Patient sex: M
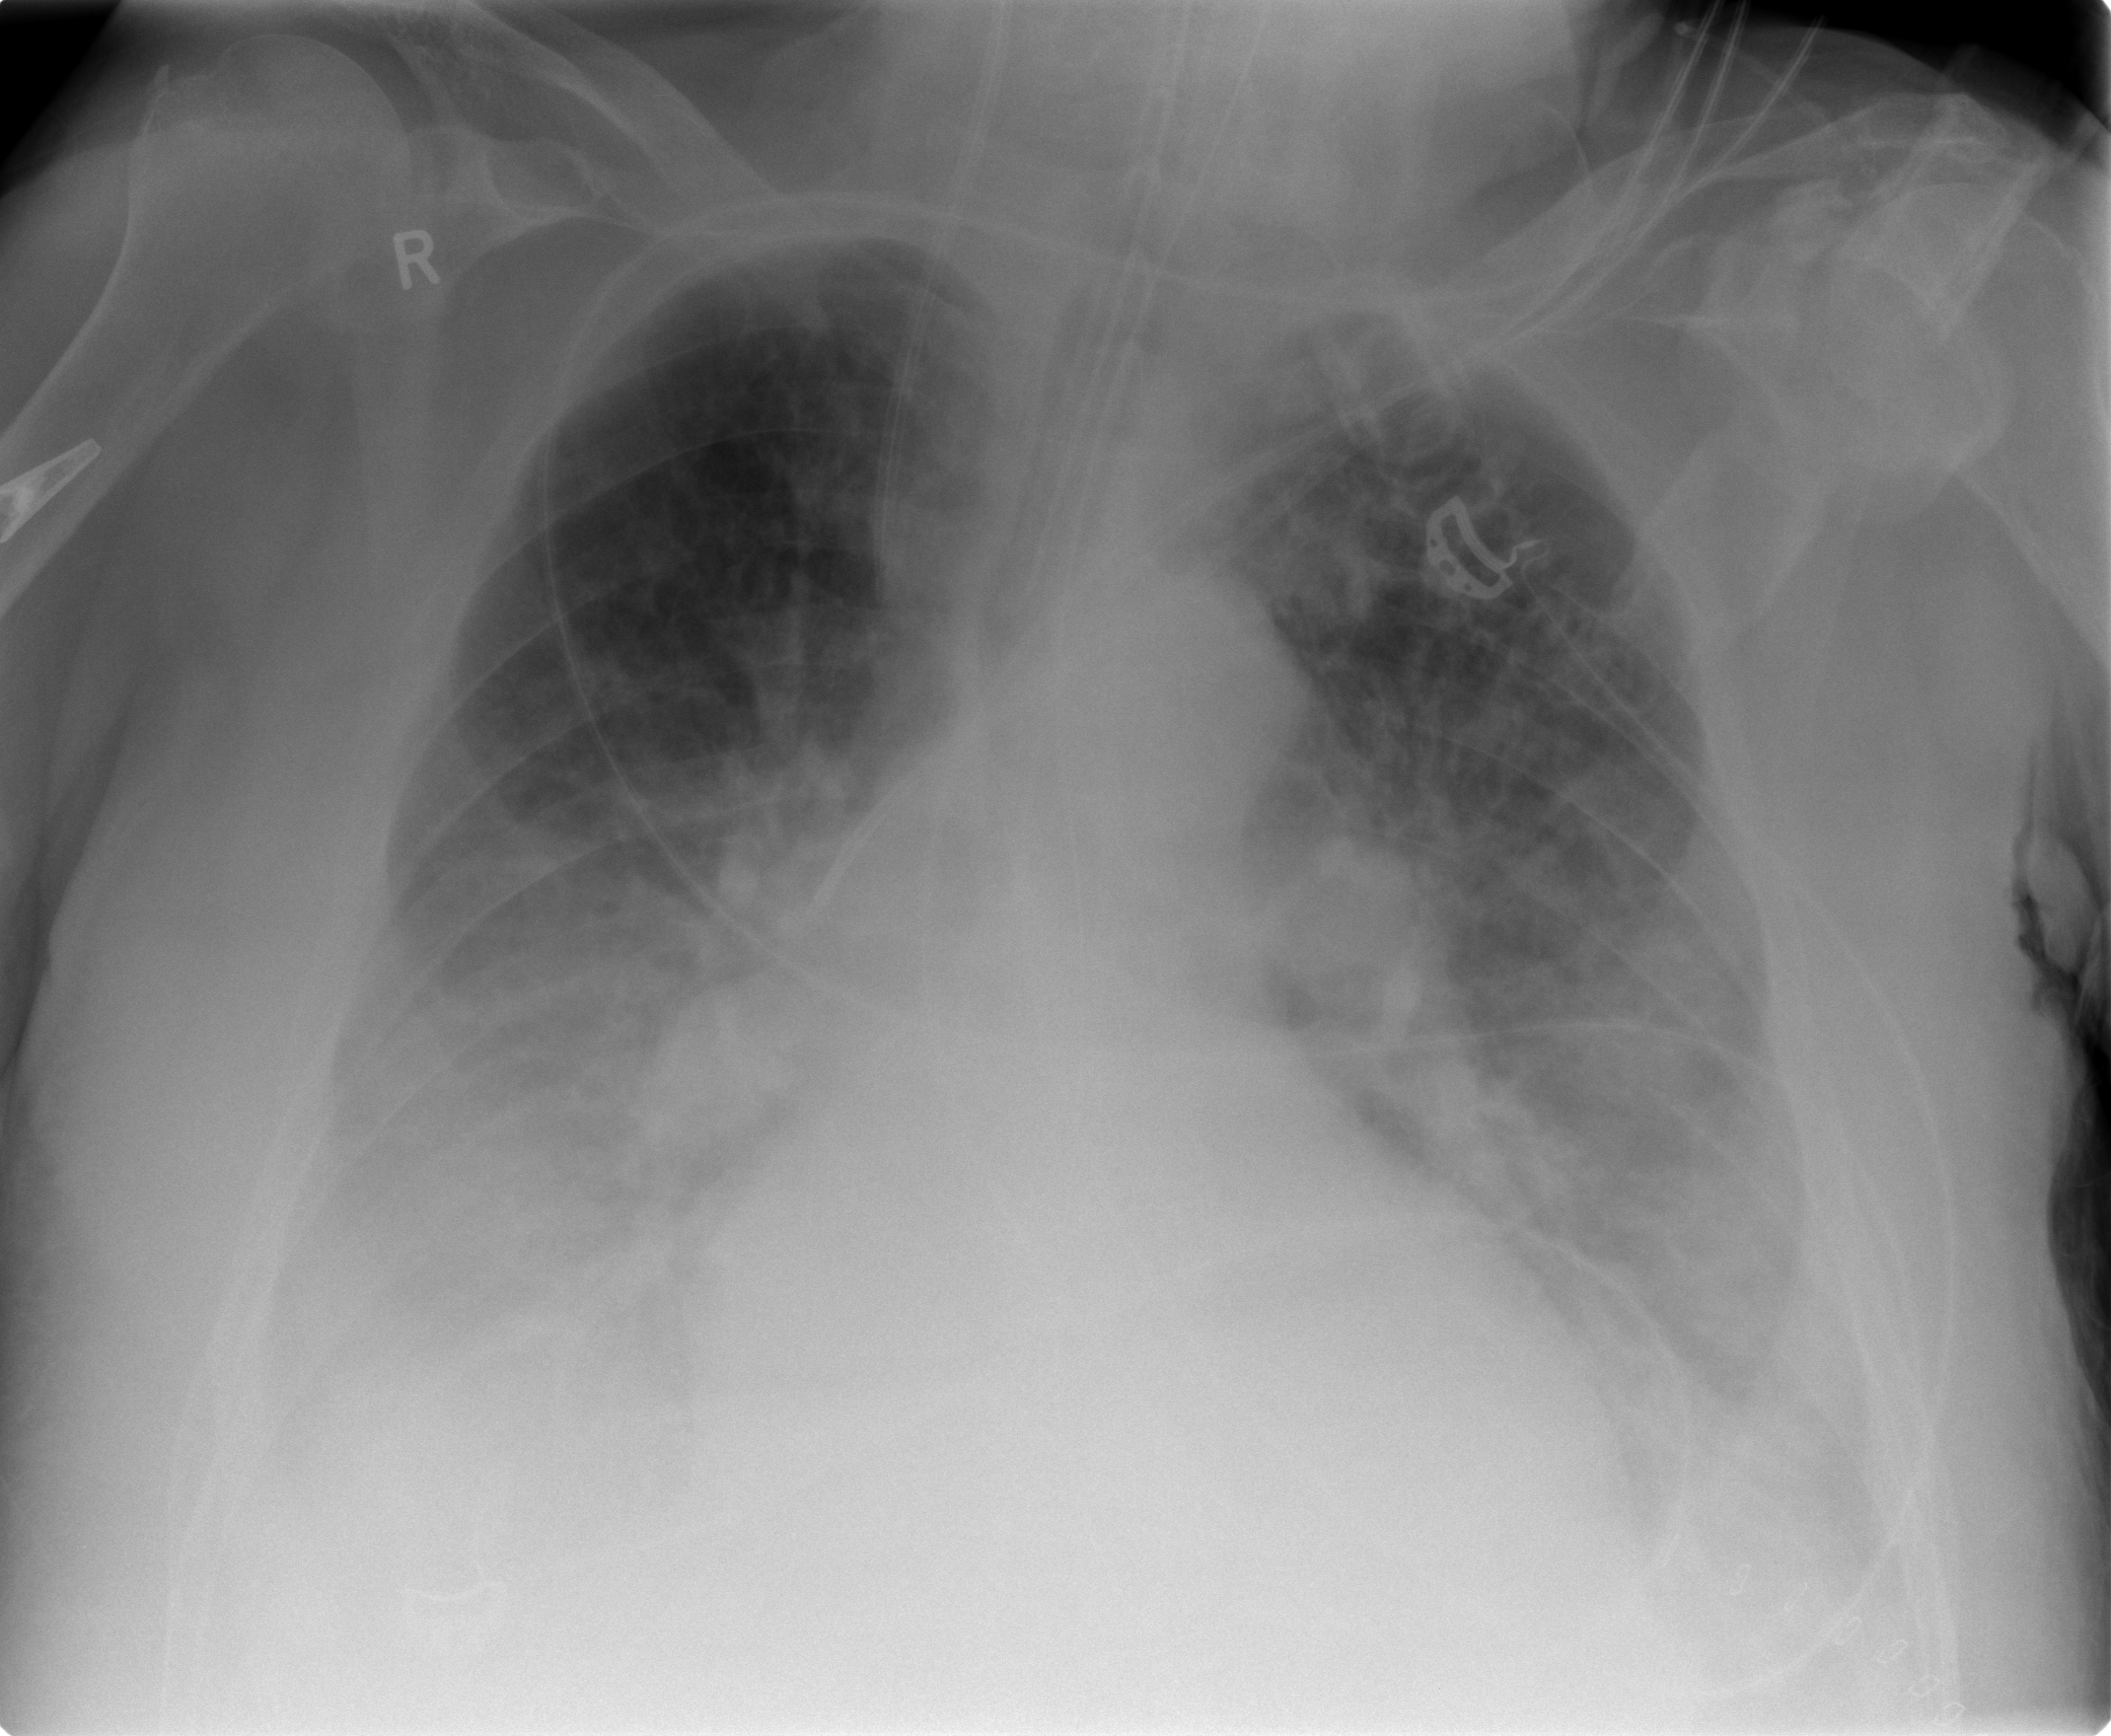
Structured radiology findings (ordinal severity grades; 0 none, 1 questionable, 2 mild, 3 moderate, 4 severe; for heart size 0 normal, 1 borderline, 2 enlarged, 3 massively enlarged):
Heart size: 2
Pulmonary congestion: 3
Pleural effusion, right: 3
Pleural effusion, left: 2
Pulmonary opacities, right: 2
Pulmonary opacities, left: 2
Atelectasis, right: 2
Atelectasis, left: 2